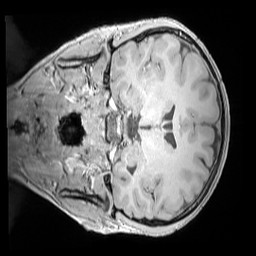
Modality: MP2RAGE
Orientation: coronal
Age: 11
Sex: male
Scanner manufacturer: siemens
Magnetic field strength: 3 T
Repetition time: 4 s
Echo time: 0.00303 s